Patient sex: F
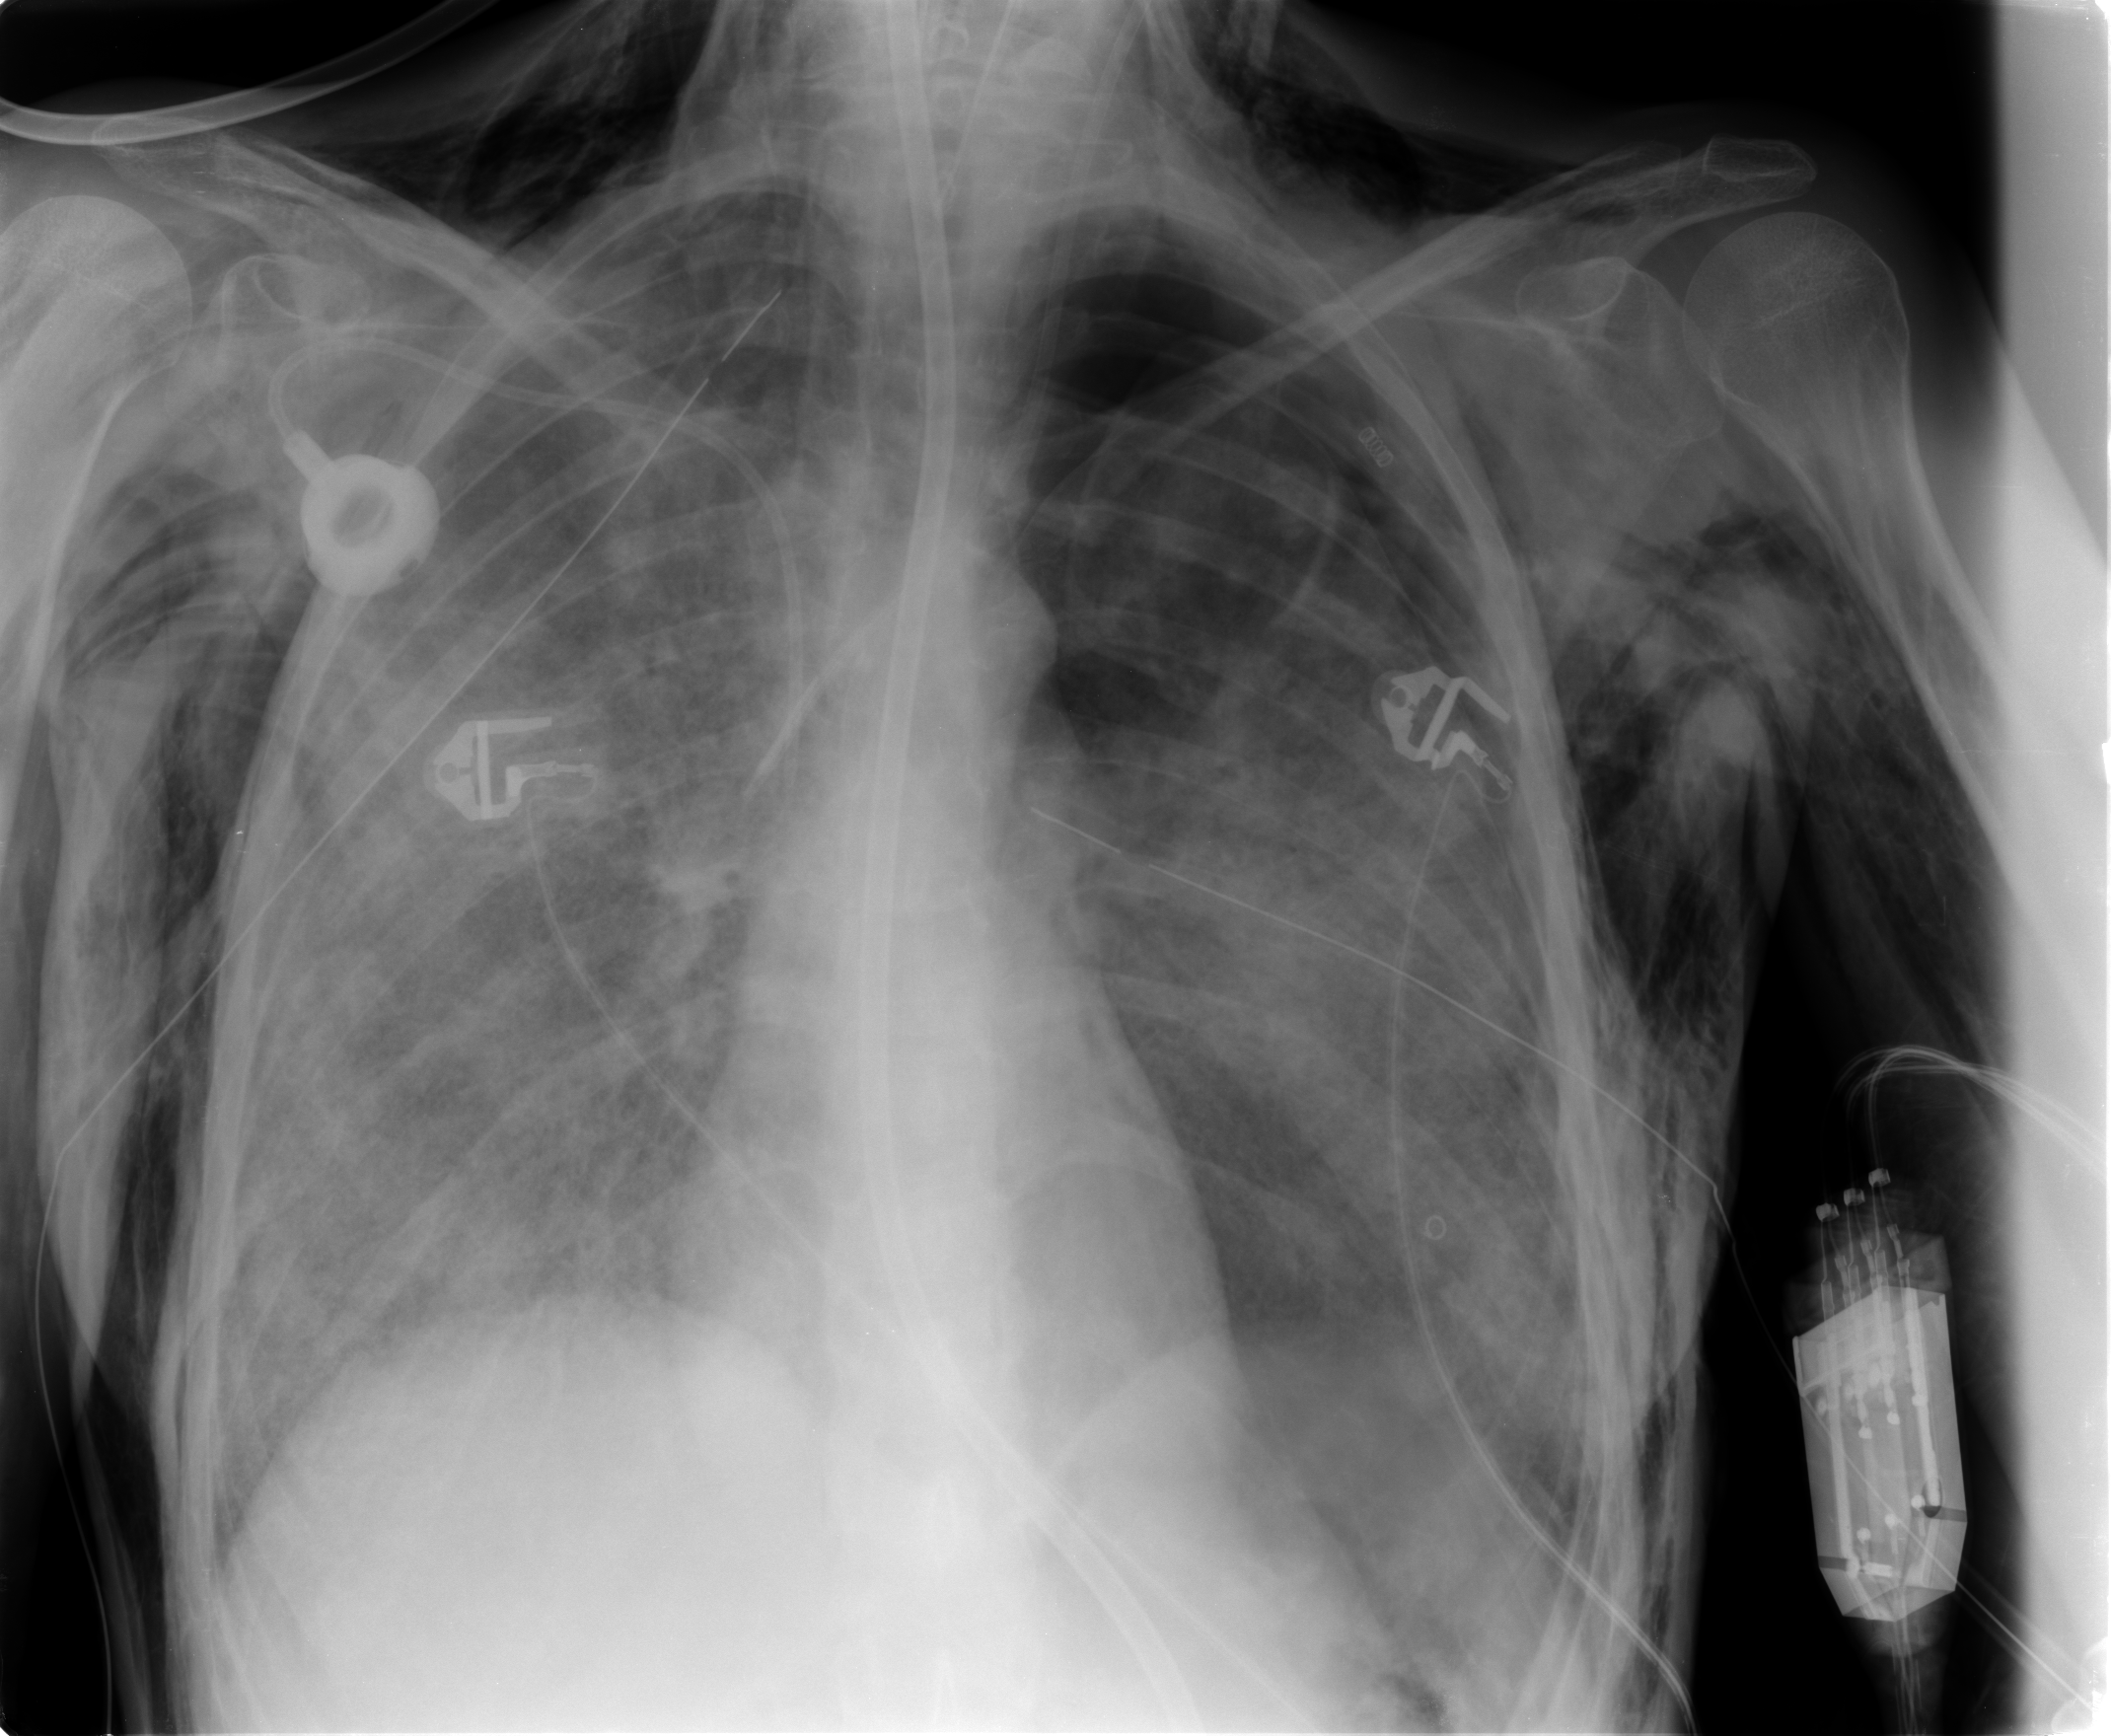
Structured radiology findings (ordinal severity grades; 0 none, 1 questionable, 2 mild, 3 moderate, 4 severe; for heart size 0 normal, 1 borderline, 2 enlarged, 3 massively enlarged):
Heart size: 0
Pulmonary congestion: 2
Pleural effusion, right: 1
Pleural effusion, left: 1
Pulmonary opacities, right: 4
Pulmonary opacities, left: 4
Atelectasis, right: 2
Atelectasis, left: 2